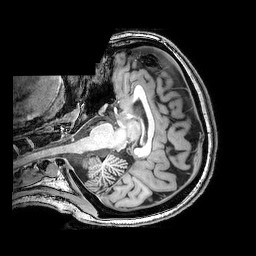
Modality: T1w
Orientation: axial
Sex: female
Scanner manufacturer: philips
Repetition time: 0.008145 s
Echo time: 0.00373 s